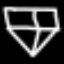
Label: diamond